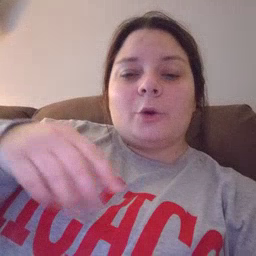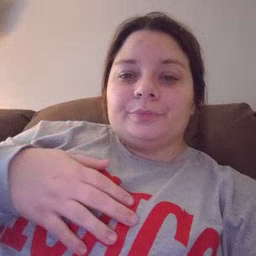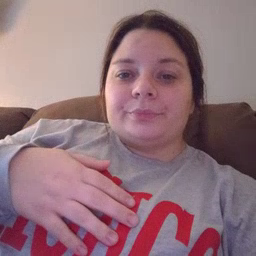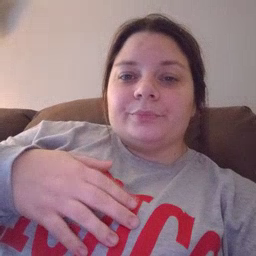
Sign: down